Question: I have a web application with java and EXT JS(3.4).
For all servlets, this is what I have in my doGet method:
'''
protected void doGet(HttpServletRequest request, HttpServletResponse response) {
try {
response.sendRedirect("ErrorPage.jsp");
} catch (Throwable t) {
//do some logging
}
}
'''
I simulate a GET request, with EXT JS using:
'''
Ext.Ajax.request({
method : 'GET',
url : 'web'//web is the servlet name
});
'''
The page does not redirect. This is the output from tamperData plugin of firefox:

If you are unable to see image, it says that the AJAX Get request responded with status 302:meaning redirect, and there was a request for ErrorPage.jsp which returned a status code of 200:meaning that the request completed successfully.
If i alert the response in the callback of the ajax request, it alerts the contents of the ErrorPage.jsp. I have a large number of such AJAX requests. Is there any reason why the redirect is not working.
I added the following code as well. But i always get status as 200. When though i can see in firebug that for a get request first request gave status 302 and the second one for Error Page gave 200.
'''
Ext.Ajax.on('requestcomplete', function(conn, response, options) {
alert('successful'+response.status)
});
Ext.Ajax.on('requestexception', function(conn, response, options) {
alert('failed'+response.status)
});
'''
Details:
OS : Windows 7
Server : Apache Tomcat 7.0.42
Servlet Api: Using servlet-api-3.0.jar
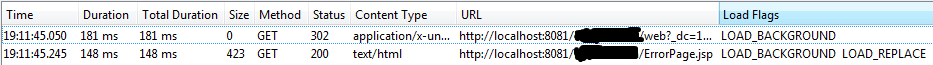
Answer: Based on @AnthonyGrist's post, this is the solution i came up with for EXT JS.
In the controller I changed doGet to :
'''
@Override
protected void doGet(HttpServletRequest request, HttpServletResponse response) {
try {
response.setStatus(403);
} catch (Throwable t) {
//do something
}
}
'''
A status code of 403 is recognised in EXT JS as a failure.So in the jsp page :
'''
Ext.Ajax.on('requestexception', function(conn, response, options) {
if(response.status=403){
window.location.assign("ErrorPage.jsp");
}
});
'''